Question: I have data ranging in value from 1 to around 10,000, to be mapped to line size (width). The problem is ggplot seems to assign a non-zero minimum line width even when the range minimum is specified as zero. For example:
'''
require(ggplot2)
d = data.frame(x=c(1,1,2,2,3,3,4,4,5,5), y=c(0,10,0,10,0,10,0,10,0,10),
cat=rep(letters[1:5],each=2), size=c(1,1,10,10,100,100,1000,1000,10000,10000))
print(d)
x y cat size
1 1 0 a 1
2 1 10 a 1
3 2 0 b 10
4 2 10 b 10
5 3 0 c 100
6 3 10 c 100
7 4 0 d 1000
8 4 10 d 1000
9 5 0 e 10000
10 5 10 e 10000
ggplot(d, aes(x, y, size=size, group=cat)) + geom_line() + scale_size_continuous(range = c(0, 5))
'''

For larger datasets this means the most insignificant data rows end up dominating the plot. Of course I could filter out smallest data points, but would prefer to avoid exceptional measures. Can ggplot scale linearly to size, including to zero width if the data value is sufficiently small. Am I missing a parameter? I'd also prefer a linear scale as opposed to manual log method..
Thanks in advance.
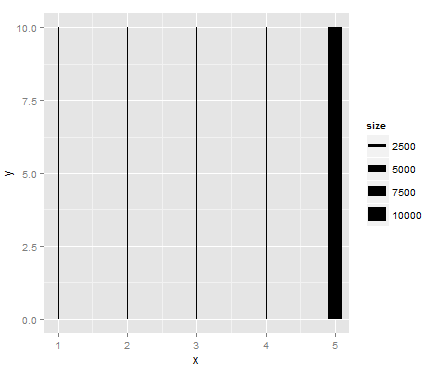
Answer: If I export with 'ggsave("test.svg", p)' (and then export a PNG from Inkscape) I get the same result on my win7 machine as plotting on our ubuntu server: